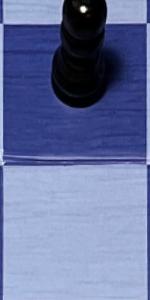
Label: Empty